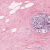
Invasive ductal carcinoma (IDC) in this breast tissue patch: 0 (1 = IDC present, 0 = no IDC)